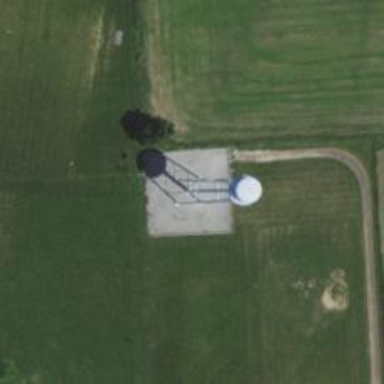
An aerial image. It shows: Water tower that is man-made.